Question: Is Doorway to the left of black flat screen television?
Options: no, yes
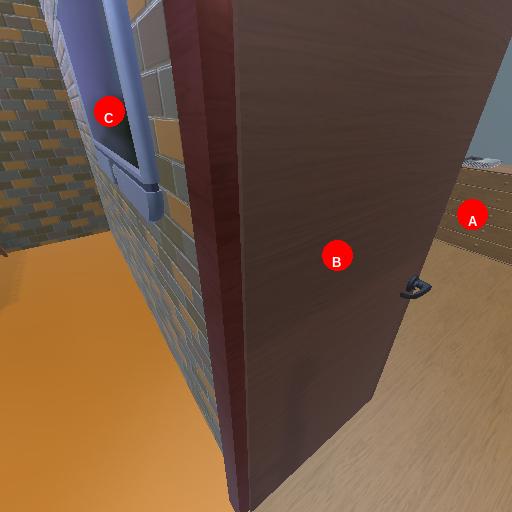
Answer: no